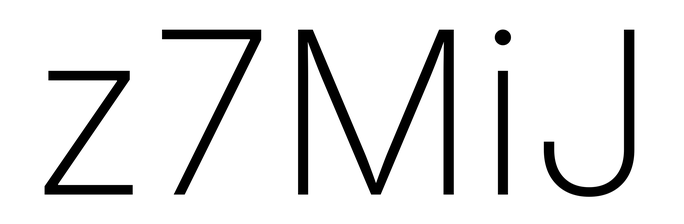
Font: Inter_ExtraLight